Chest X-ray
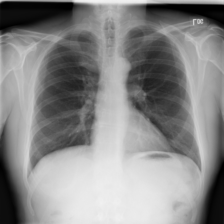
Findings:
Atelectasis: negative
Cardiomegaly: negative
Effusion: negative
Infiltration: negative
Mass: negative
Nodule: negative
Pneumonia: negative
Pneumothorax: negative
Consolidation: negative
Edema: negative
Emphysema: negative
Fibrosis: negative
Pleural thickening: negative
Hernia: negative